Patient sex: M
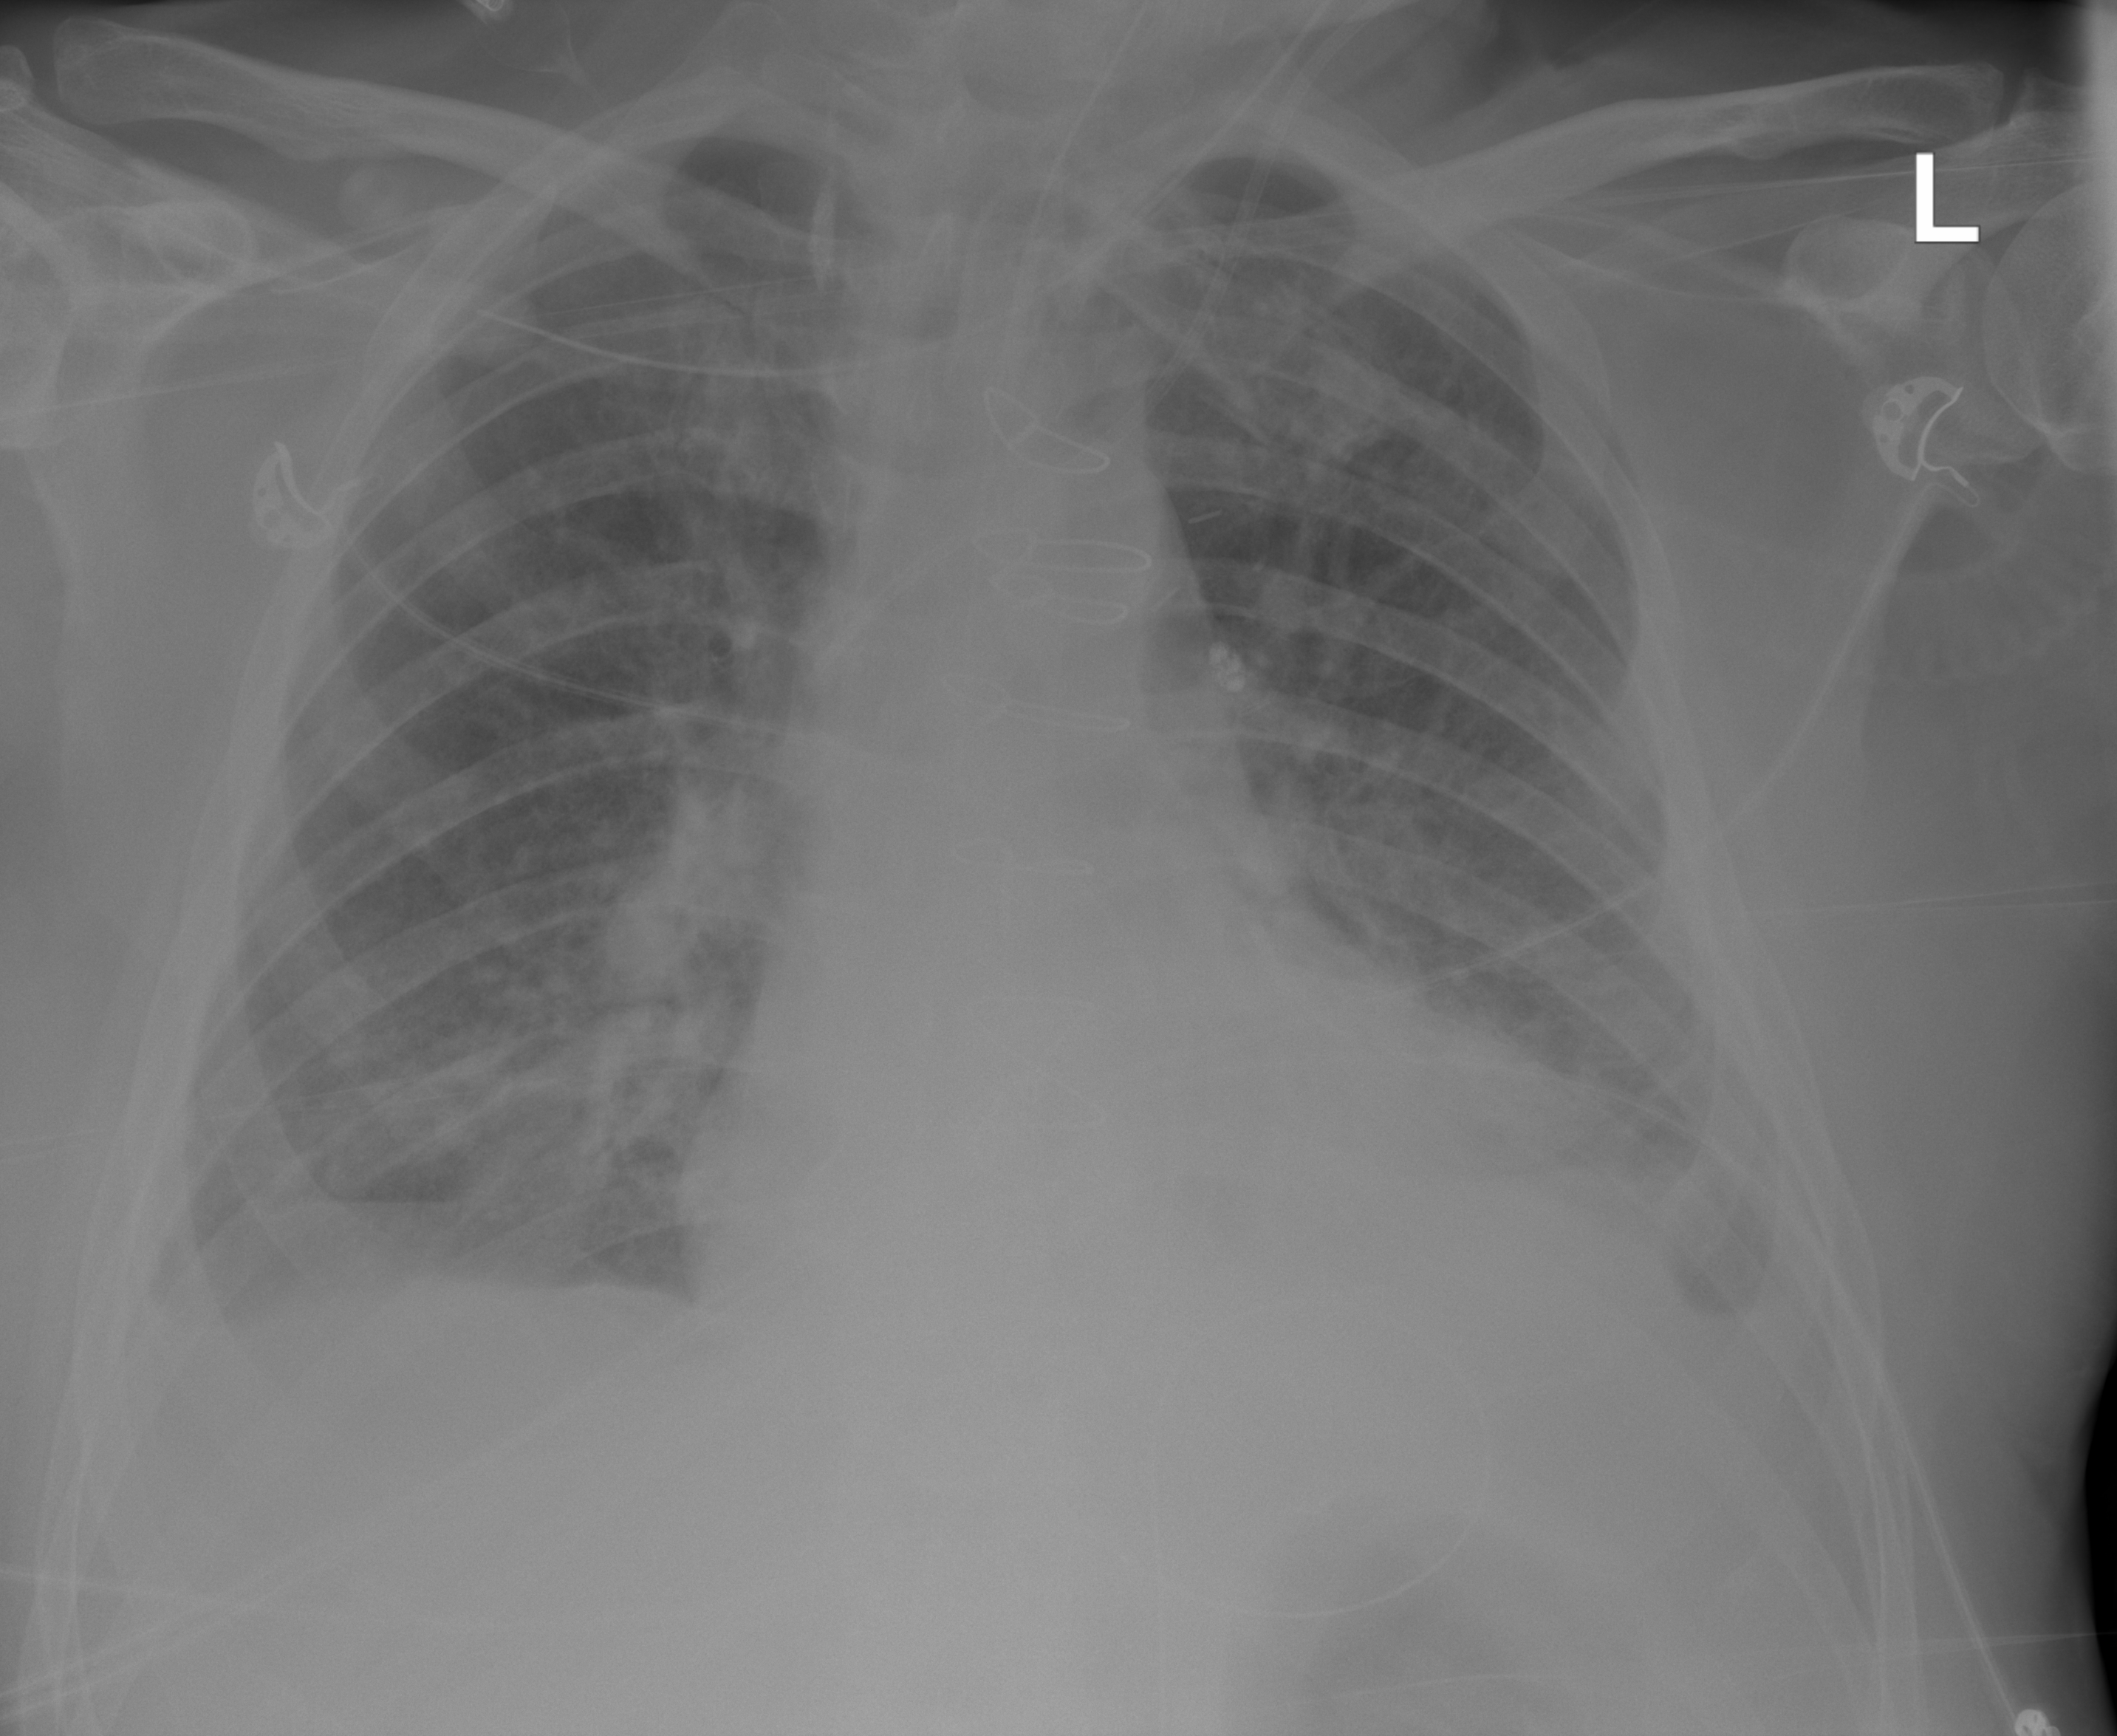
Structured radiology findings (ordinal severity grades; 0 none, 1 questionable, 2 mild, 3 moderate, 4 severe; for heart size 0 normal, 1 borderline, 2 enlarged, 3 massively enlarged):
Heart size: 2
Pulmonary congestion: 1
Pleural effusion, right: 2
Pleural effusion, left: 2
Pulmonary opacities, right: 2
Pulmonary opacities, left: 2
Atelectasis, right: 2
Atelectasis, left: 2